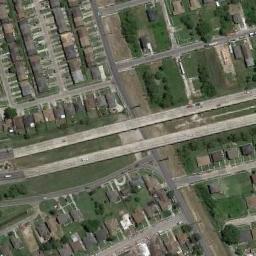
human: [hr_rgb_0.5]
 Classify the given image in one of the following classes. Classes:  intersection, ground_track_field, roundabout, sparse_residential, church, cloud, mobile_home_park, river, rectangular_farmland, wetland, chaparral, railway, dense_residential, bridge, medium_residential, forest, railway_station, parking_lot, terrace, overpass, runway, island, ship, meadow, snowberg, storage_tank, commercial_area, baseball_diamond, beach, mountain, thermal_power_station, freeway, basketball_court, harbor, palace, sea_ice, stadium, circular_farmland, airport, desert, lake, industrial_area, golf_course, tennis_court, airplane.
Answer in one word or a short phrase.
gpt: overpass